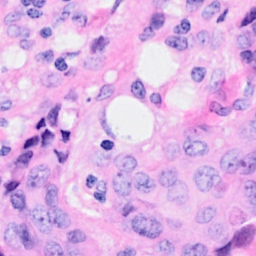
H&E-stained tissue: Breast